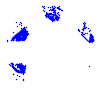
Particle: proton